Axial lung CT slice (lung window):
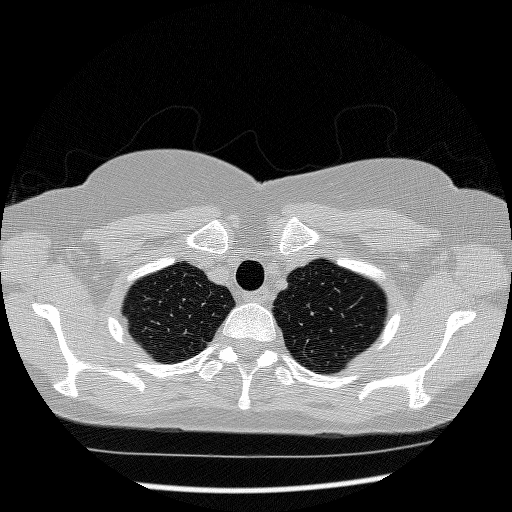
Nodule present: no